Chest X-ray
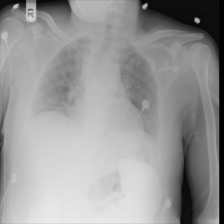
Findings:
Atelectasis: negative
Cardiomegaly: negative
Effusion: negative
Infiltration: negative
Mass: negative
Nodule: negative
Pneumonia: negative
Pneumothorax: negative
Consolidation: negative
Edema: negative
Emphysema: negative
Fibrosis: negative
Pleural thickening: negative
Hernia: negative